Question: How to export the left and right channels of a very large wave/audio file (400meg/22+mins) as an image (the best format maybe a vector image format) See wave file image below. I'm trying to superimpose the Left and right channels on top of each other to get a graphic.
I know I can do a screenshot but there's no way to get a 22+min sound file zoomed in to fit on one screen. Is there a way to export each channel zoomed in as vector art?

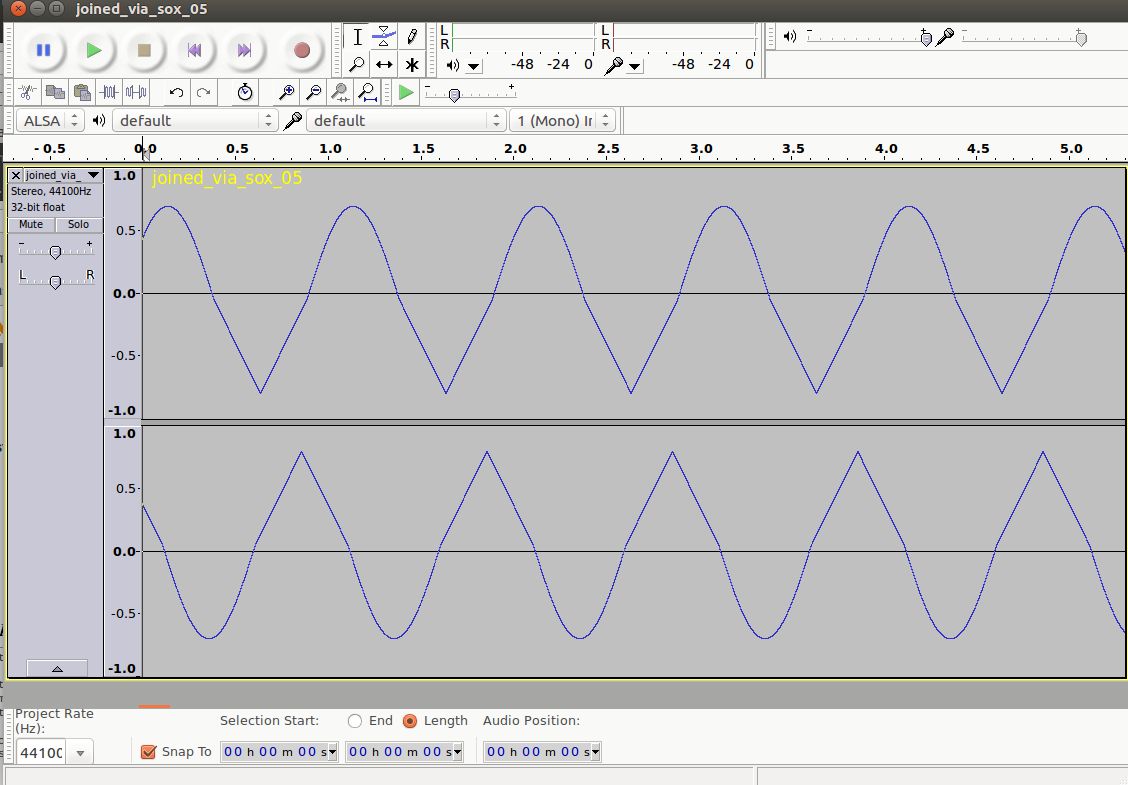
Answer: In GNU Octave you can do
'''
[Y, FS, BPS] = wavread ("out2.wav");
samples = rows (Y);
# Plot 0.2s blocks
len_seconds = 0.2;
blocksize = FS * len_seconds;
numblocks = floor (samples / blocksize);
for k=0:numblocks;
idx_start = k * blocksize+1;
idx_stop = (k+1) * blocksize;
t = linspace ((idx_start-1) / FS, idx_stop / FS, blocksize);
plot (t, Y(idx_start:idx_stop, :))
grid on
xlabel ("time [s]");
print ("-dpdf", sprintf ("waveplot%i.pdf", k));
endfor
'''
which reads the entire wav and plots blocks which are 0.2s long. I've attached the first generated output (converted to png):

If your PC has low memory (<8GB) I suggest reading the wav in chunks and process them separately, see "help wavread": [...] = wavread (FILENAME, [N1 N2]). You should also consider that the generated graphical plots needs much more space on the hardrive, I guess factor 5..20 dependent on your image format.